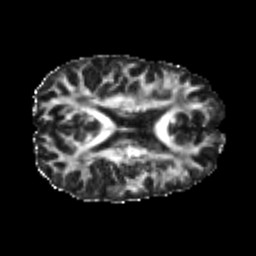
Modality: FA
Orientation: axial
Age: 24
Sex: male
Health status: healthy
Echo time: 0.074 s